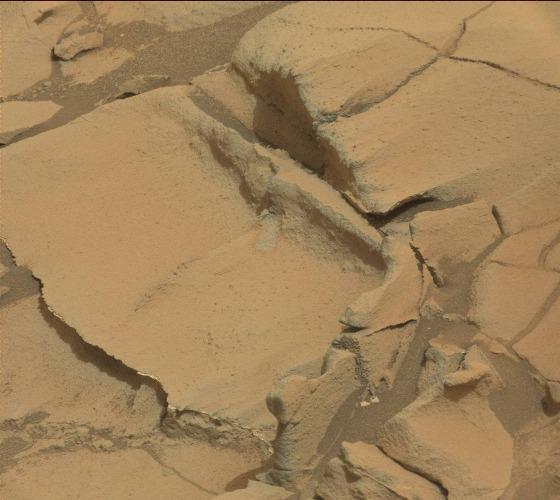
Terrain classes present: Bedrock, Gravel / Sand / Soil, Shadow